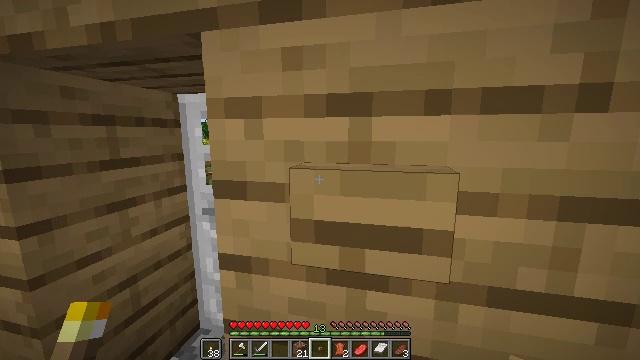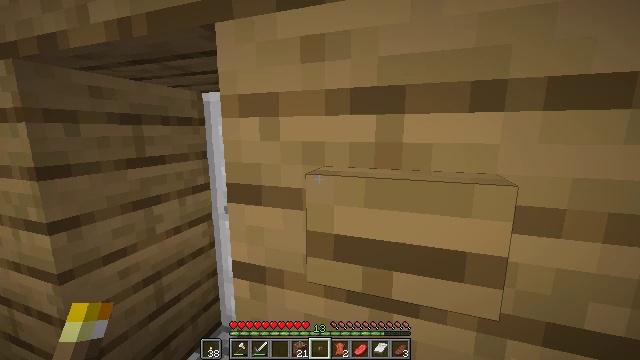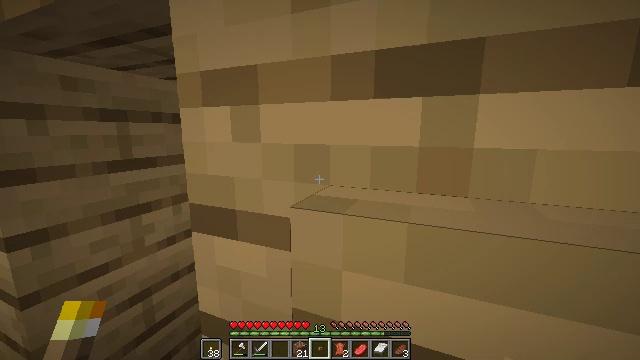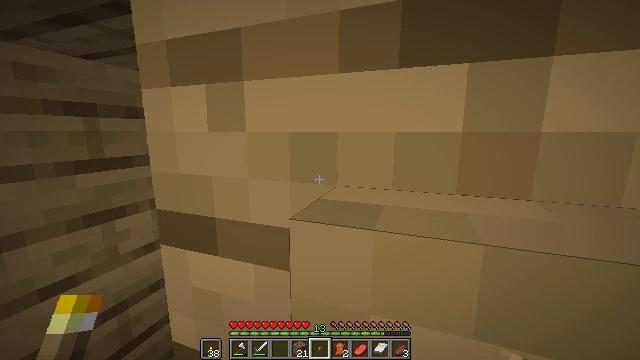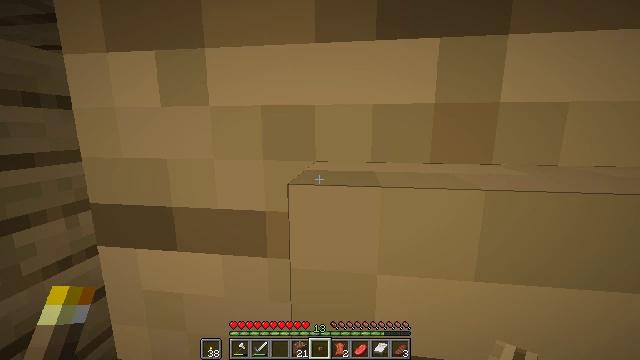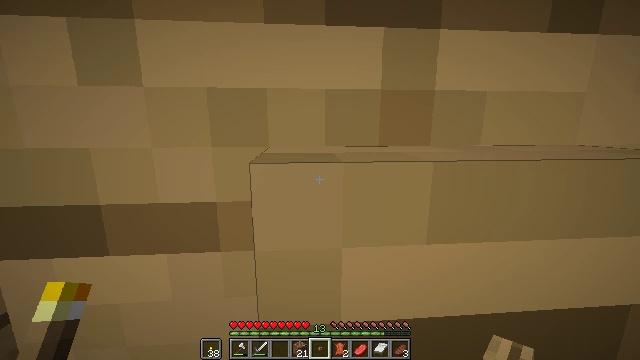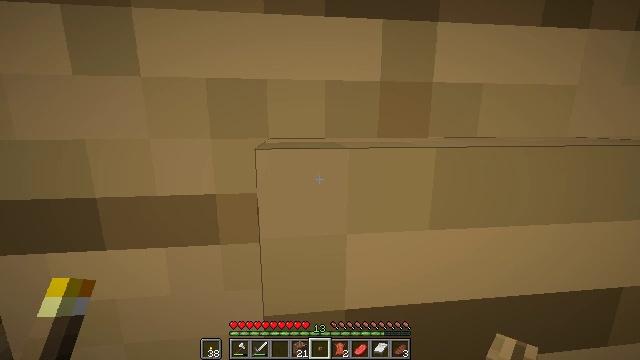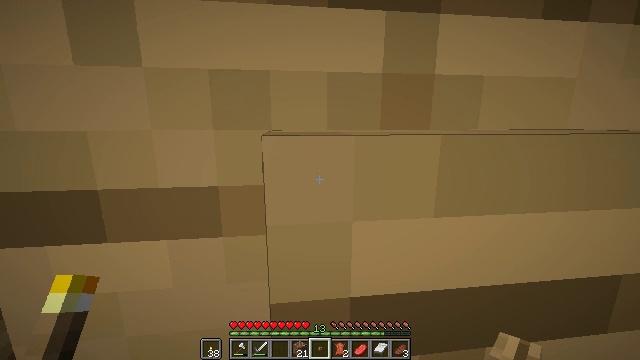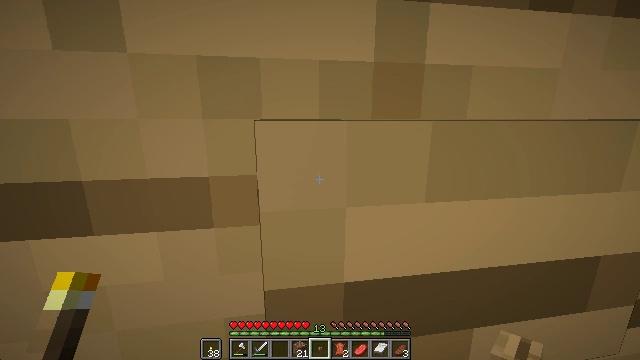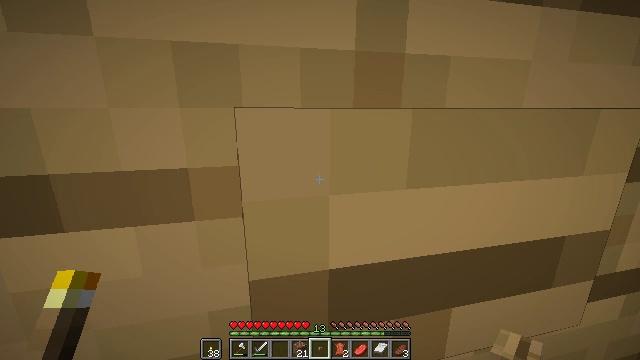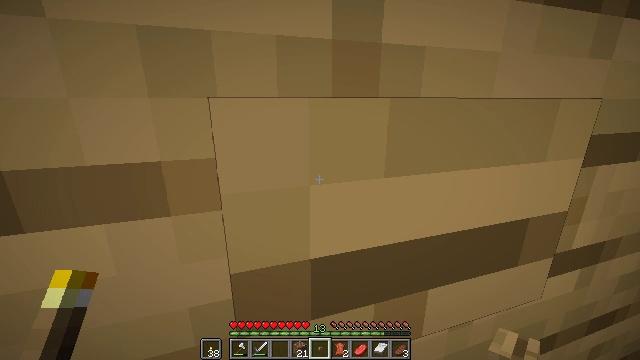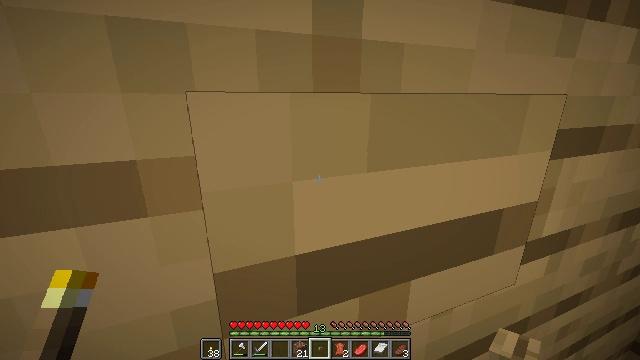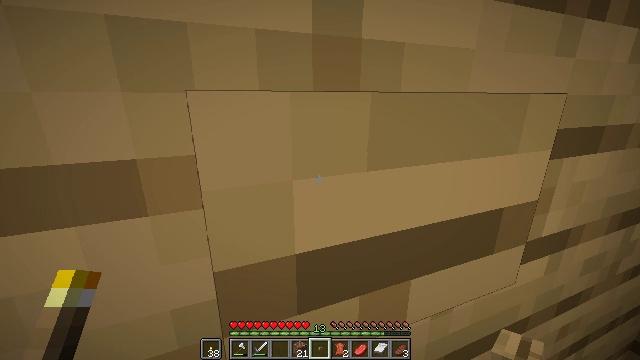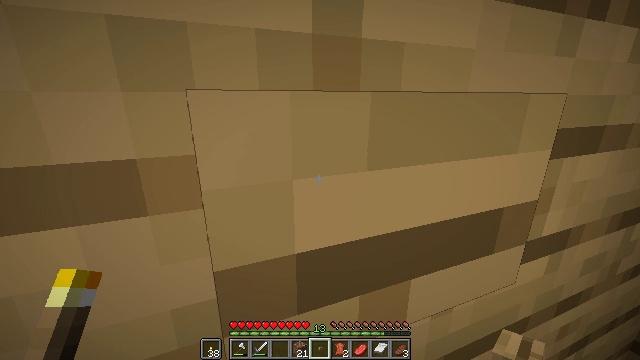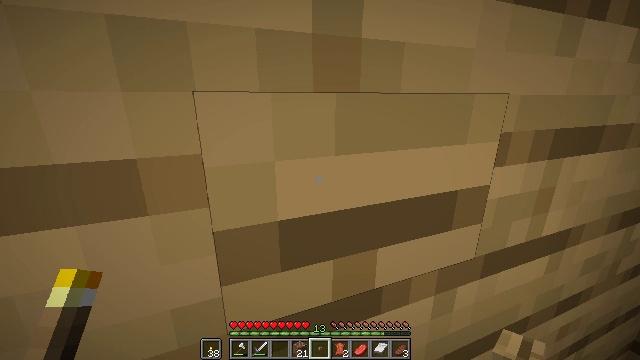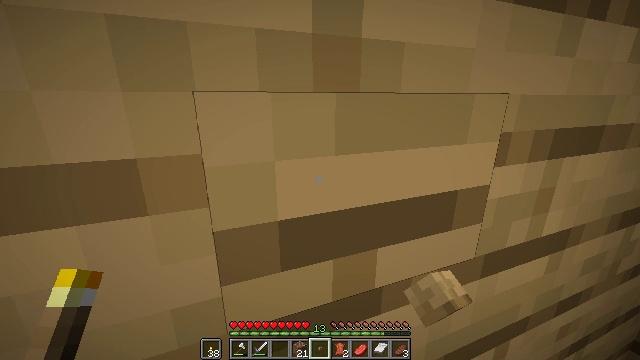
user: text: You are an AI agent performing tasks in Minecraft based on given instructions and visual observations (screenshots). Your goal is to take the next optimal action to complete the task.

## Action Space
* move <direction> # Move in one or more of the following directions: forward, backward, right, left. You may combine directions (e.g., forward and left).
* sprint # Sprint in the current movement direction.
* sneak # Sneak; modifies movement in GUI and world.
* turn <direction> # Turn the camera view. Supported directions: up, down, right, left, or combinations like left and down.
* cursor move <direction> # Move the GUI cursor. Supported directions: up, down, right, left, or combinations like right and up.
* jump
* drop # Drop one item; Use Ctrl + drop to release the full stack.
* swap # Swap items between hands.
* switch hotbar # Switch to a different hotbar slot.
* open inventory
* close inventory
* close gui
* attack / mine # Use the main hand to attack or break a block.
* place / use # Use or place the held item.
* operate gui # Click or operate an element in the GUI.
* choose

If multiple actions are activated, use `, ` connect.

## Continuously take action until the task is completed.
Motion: motion action
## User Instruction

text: Remove an oak button from the inventory.
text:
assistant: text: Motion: move forward, turn left
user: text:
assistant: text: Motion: move forward, turn left
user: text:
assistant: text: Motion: turn right
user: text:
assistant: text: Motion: turn right
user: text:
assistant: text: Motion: turn right
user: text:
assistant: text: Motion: turn right
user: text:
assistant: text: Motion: no_op
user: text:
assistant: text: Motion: turn right and down
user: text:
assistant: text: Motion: turn right and down
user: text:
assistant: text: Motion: turn right and down
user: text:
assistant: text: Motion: turn right
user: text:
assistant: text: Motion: no_op
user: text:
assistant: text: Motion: no_op
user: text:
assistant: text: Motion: use / place
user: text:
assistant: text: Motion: use / place
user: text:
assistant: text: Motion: use / place
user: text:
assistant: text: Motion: no_op
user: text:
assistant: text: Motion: turn left
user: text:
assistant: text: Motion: move forward, turn left
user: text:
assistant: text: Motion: move forward, turn left
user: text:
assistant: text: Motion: move forward, turn left and up
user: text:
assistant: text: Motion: move forward, turn left
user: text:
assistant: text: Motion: move forward, turn left
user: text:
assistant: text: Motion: move forward
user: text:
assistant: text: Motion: move forward
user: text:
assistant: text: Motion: move forward, turn right
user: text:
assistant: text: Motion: move forward, turn right
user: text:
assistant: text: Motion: move forward, turn right
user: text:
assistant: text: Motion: move forward, turn right
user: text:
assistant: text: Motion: move forward, turn right